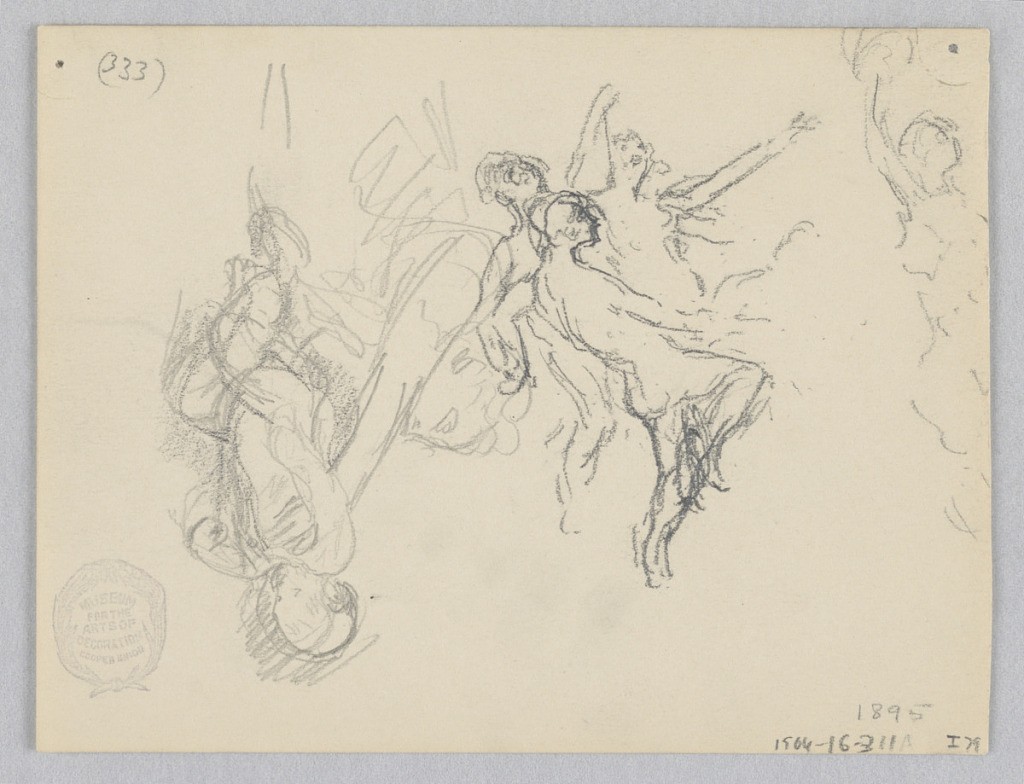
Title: Study for dancing women, “Moods to Music,” Mendelssohn Glee Club, New York, NY
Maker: Robert Frederick Blum, American, 1857–1903
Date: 1893–1895
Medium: Pastel and graphite on wove paper
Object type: Drawing
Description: Sketch of four female figures dancing.